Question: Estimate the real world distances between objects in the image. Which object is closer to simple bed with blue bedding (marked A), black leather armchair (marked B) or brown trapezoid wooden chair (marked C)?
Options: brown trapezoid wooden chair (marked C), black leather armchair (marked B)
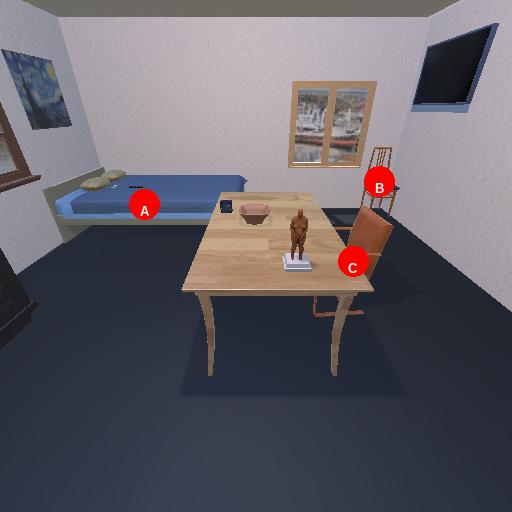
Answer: brown trapezoid wooden chair (marked C)